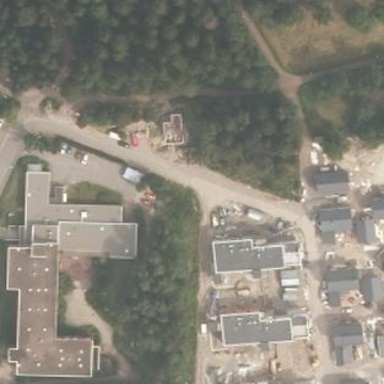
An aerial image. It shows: Nursing home.